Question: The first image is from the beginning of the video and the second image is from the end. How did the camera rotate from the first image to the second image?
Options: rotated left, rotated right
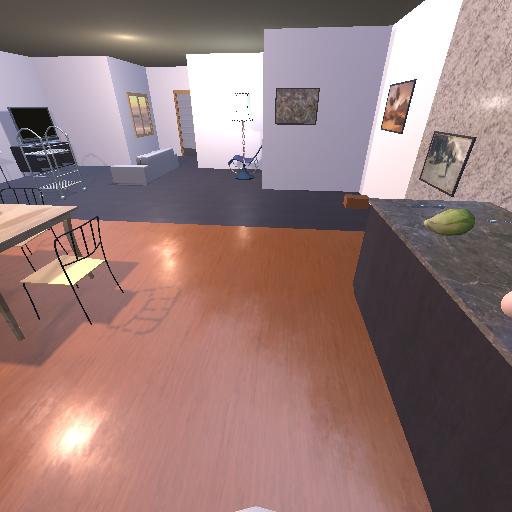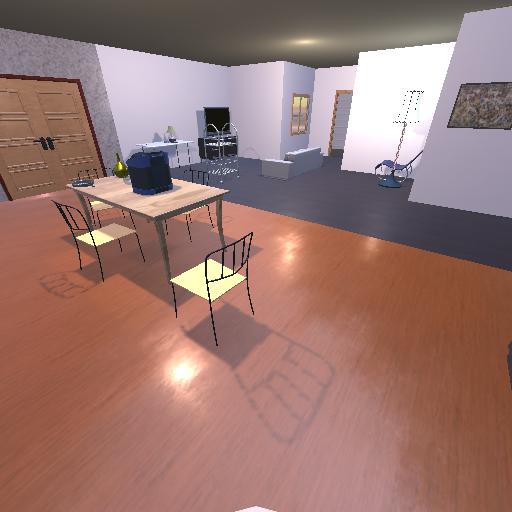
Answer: rotated left